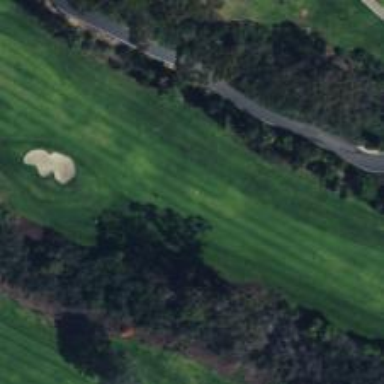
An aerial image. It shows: View of golf hole.